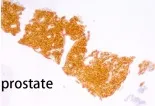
Lung puncture pathology results. ; NKX3.1.
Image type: pathology (immunostaining)